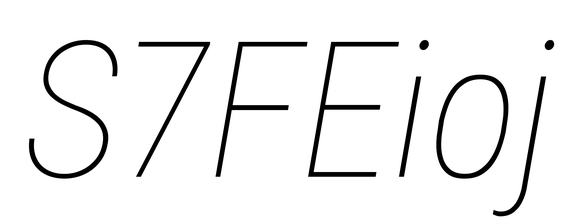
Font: Roboto-Italic_Condensed_Thin_Italic